Question: Who is winning?
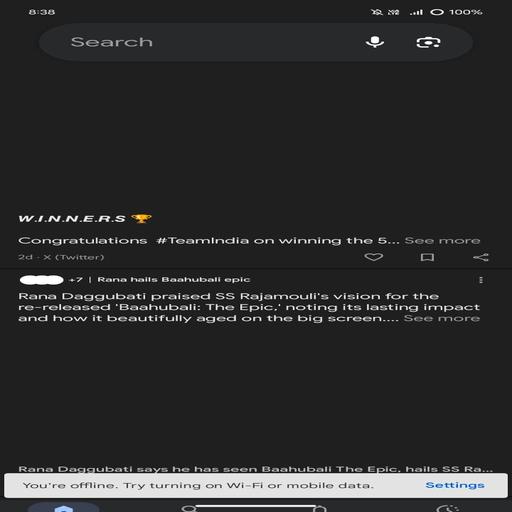
Answer: #Teamindia